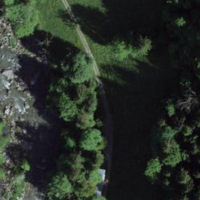
EUNIS habitat code: 24
Species observed at this site:
Allium ursinum